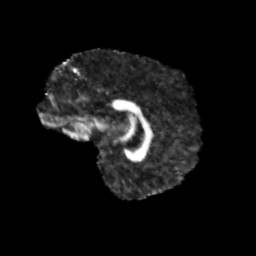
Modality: FA
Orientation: sagittal
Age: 11
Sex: male
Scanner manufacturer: siemens
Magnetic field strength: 3 T
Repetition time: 3.8 s
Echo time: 0.07 s